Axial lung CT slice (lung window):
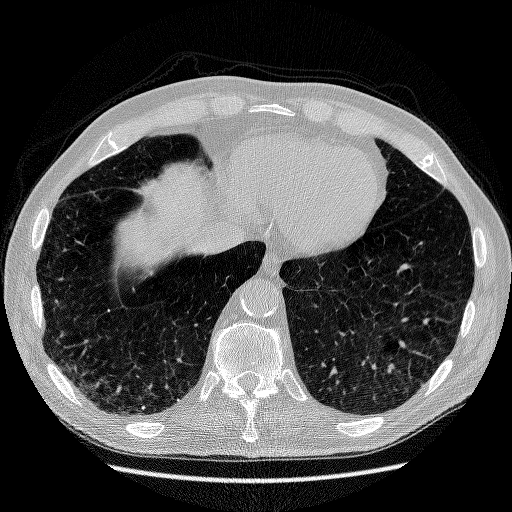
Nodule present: no